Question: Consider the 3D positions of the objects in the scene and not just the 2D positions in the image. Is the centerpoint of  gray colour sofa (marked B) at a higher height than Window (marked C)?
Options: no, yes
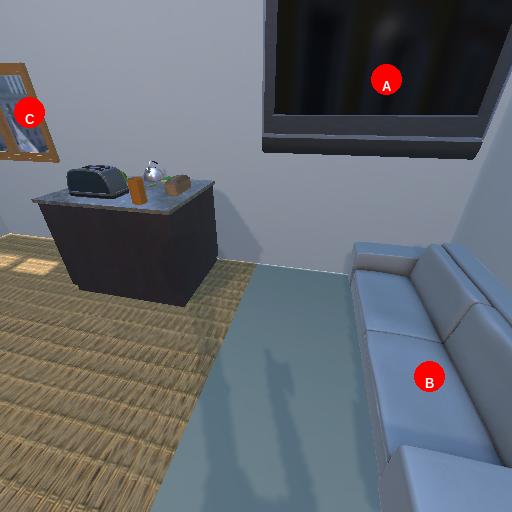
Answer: no